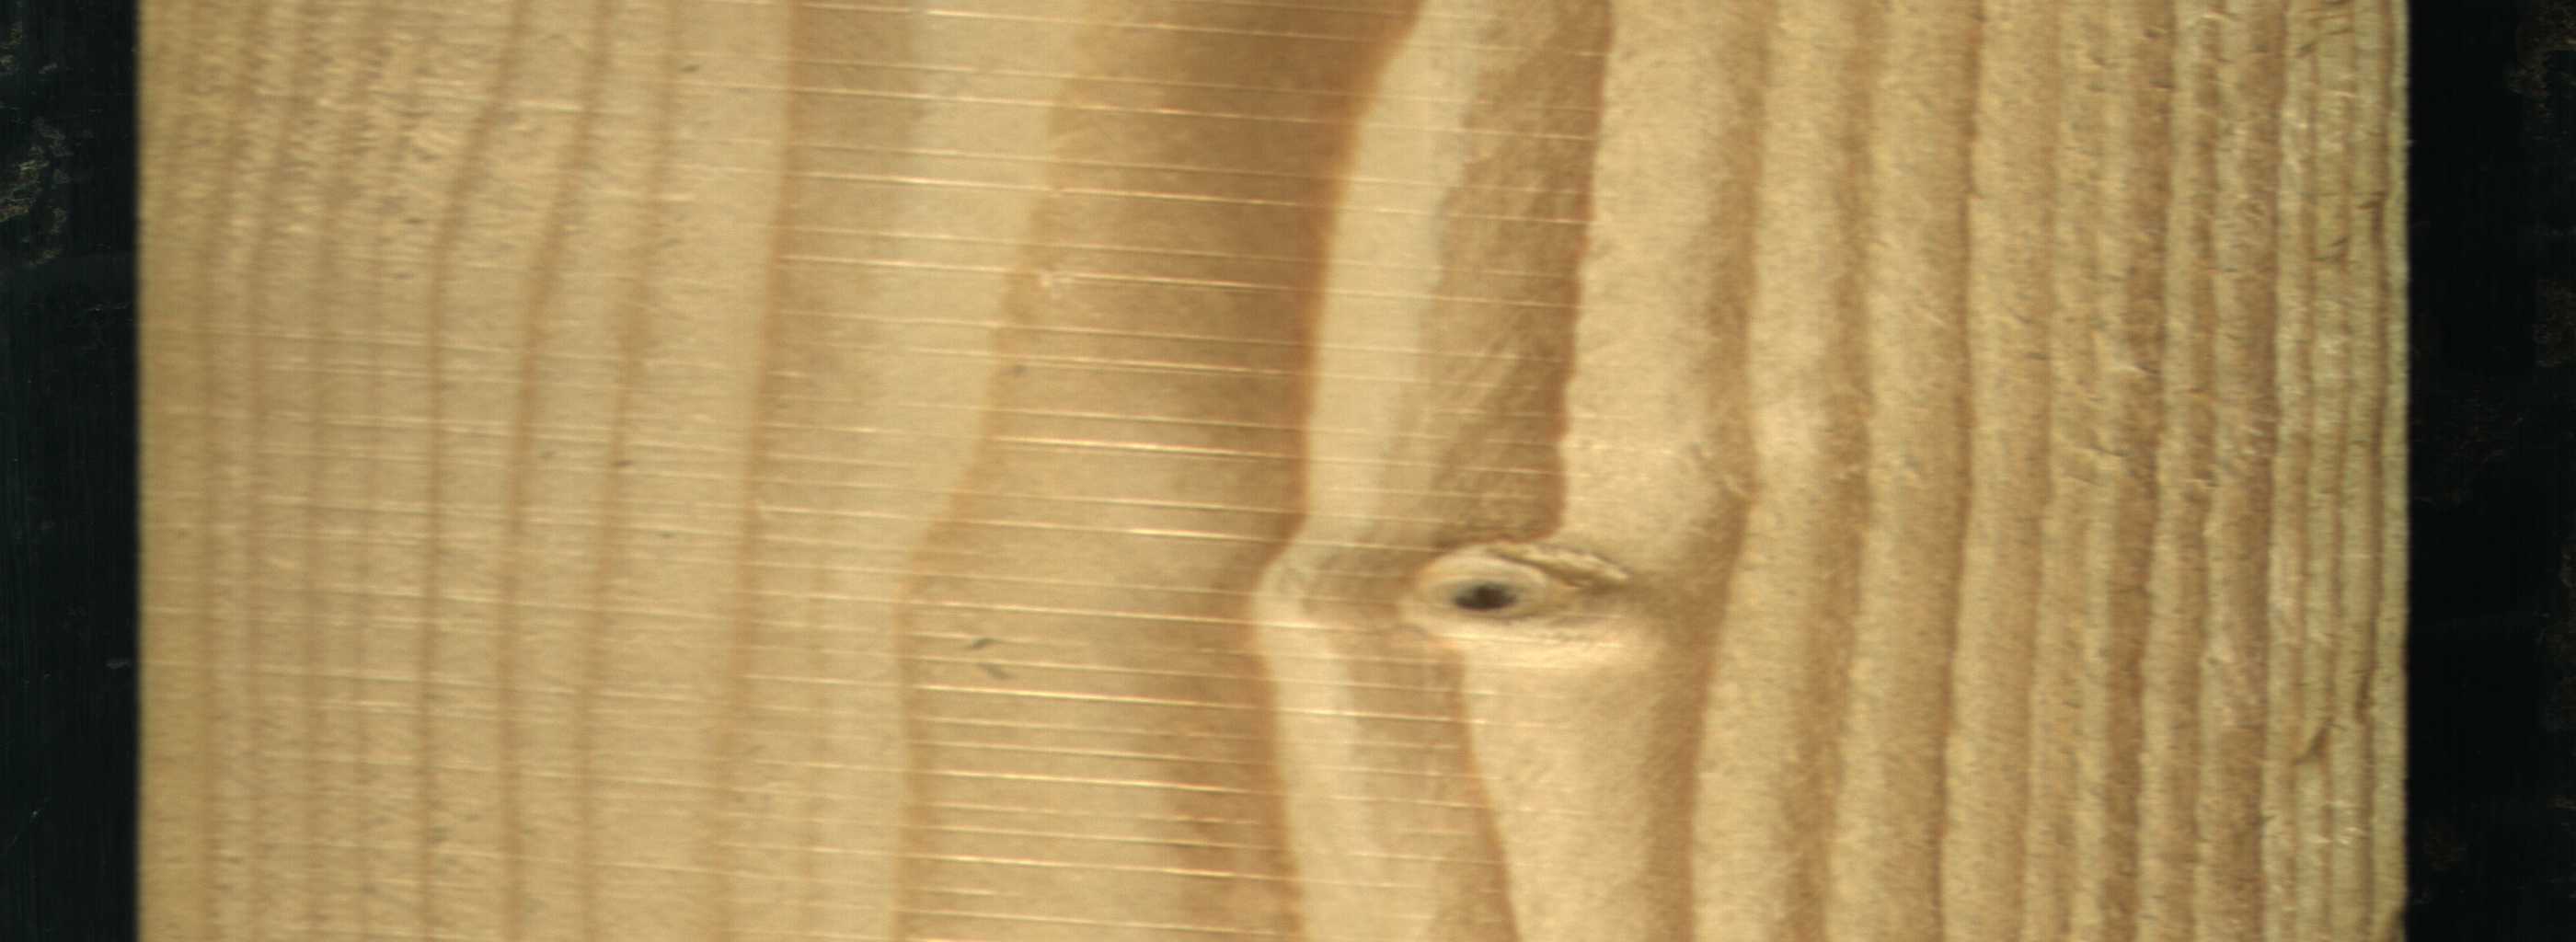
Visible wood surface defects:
Live_Knot